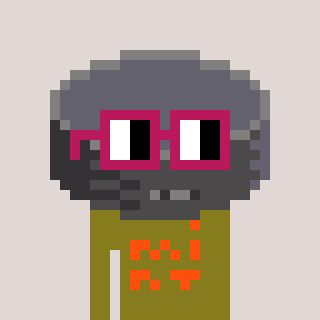
a pixel art character with square dark red glasses, a hockey puck-shaped head and a gunk-colored body on a warm background